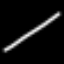
Label: line